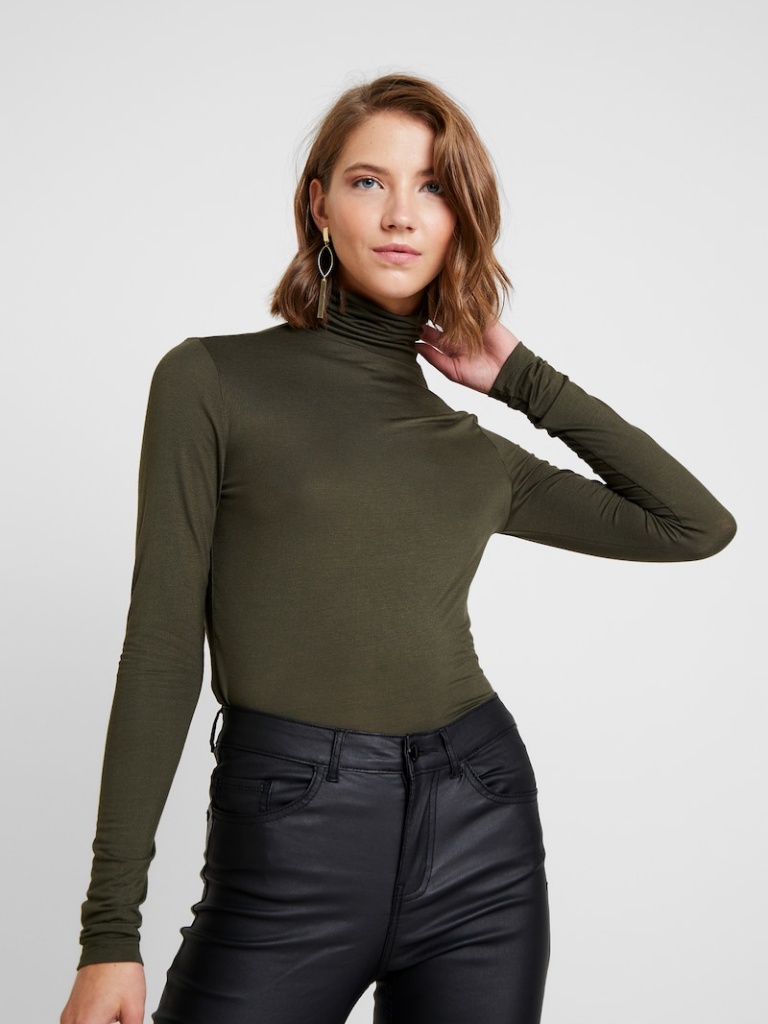
knit tight a long-sleeved with the sleeves down hip length Fully Tucked in turtleneck turtleneck